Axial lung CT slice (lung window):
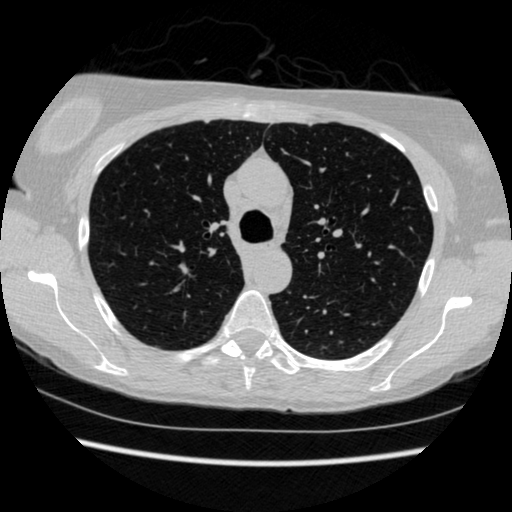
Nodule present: no